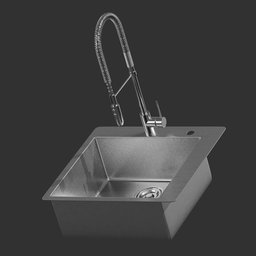
Label: appliances